Question: I have two arrays that are built in exactly the same way that I need to add together. One can be added to the end of the other, or a new array can be created containing the data of the two, it doesn't matter to me.
Here's a screenshot showing what this looks like NOW in Chrome's console:

# What I've Tried
I tried simply adding the two together...
'''
var complete = [];
complete.push(array1);
complete.push(array2);
'''
but this still leaves me with the upper '[Object, Object]' and '[Object, Object, Object]' levels that I'm trying to get rid of.
How do I merge the individual 'Objects' from these arrays into one?
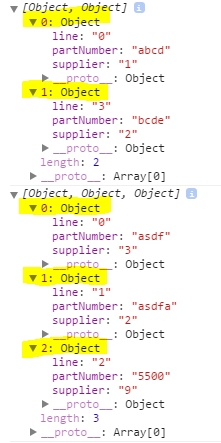
Answer: Use the 'concat' function:
'''
var complete = array1.concat(array2);
'''